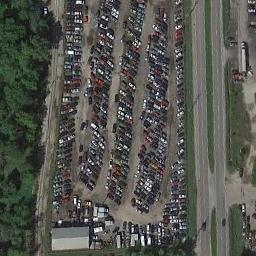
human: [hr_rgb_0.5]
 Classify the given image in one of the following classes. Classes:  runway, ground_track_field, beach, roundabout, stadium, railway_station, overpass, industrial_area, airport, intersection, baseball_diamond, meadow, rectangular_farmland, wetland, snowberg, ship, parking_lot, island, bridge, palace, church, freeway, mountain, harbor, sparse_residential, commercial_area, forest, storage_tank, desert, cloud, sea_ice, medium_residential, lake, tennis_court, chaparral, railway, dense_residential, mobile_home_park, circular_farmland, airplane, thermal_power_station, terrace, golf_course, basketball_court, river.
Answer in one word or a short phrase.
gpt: parking_lot